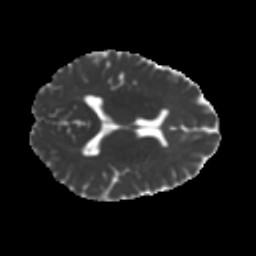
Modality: MD
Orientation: axial
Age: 34
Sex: female
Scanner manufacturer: ge
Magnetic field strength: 3 T
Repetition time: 7.8 s
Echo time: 0.0606 s